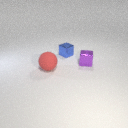
large red rubber sphere in front of small purple metal cube